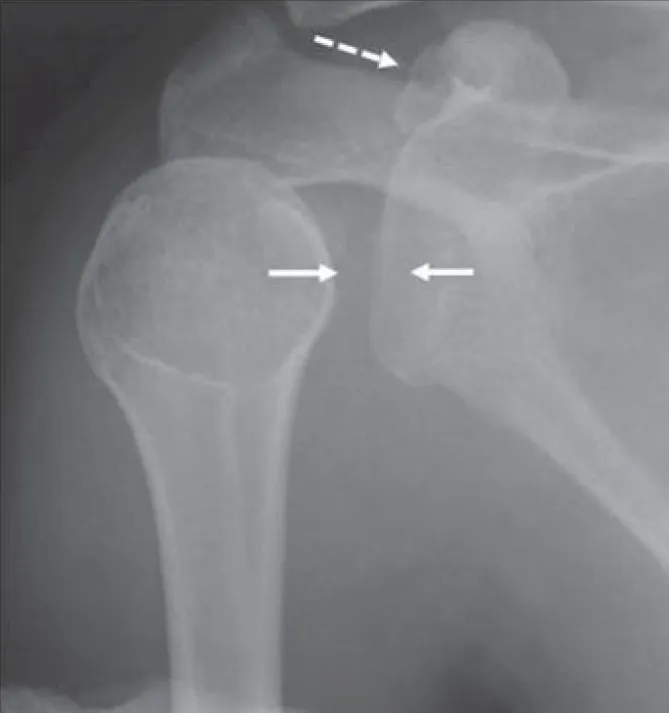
Radiography of right shoulder. Anteroposterior view showing glenohumeral
joint space widening (continuous arrows). The humerus presented with
internal rotation. The dashed arrow indicates fracture of the coracoid
process.
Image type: radiology (x_ray)